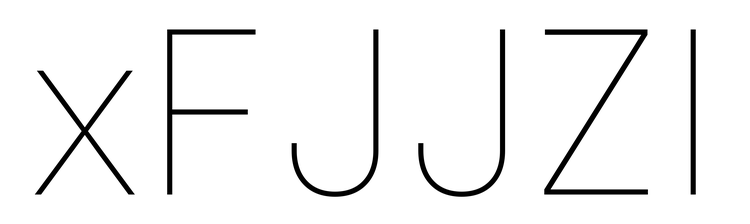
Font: Inter_Thin